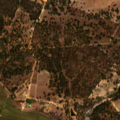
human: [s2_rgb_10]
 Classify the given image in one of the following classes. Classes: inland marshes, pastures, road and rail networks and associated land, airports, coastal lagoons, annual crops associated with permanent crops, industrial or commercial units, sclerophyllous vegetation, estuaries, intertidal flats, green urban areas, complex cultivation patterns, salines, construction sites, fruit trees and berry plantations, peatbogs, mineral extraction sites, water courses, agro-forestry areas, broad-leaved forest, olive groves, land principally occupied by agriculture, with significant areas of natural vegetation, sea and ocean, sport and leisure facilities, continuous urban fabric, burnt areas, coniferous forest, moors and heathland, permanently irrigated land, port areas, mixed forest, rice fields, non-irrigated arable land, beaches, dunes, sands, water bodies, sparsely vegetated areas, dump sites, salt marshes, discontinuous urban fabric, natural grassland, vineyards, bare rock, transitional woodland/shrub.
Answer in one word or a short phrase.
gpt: rice fields, agro-forestry areas, broad-leaved forest